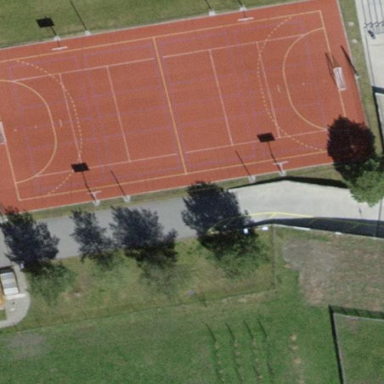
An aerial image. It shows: Handball pitch for leisure sports on the land.